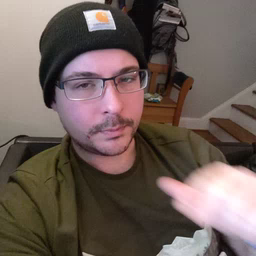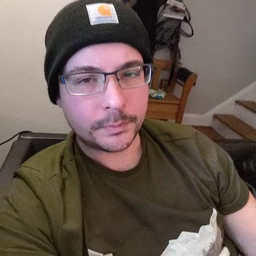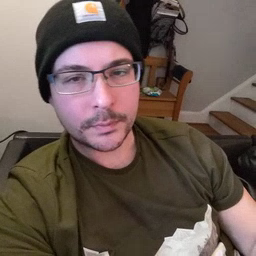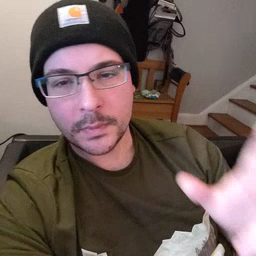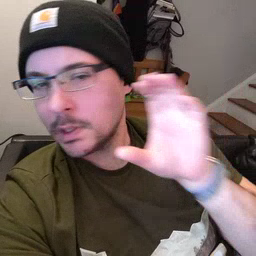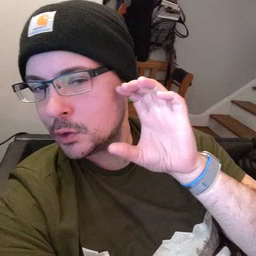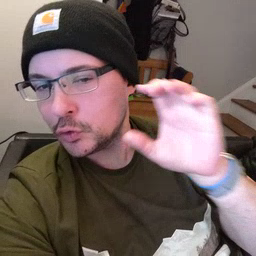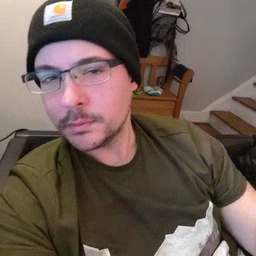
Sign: hear